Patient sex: F
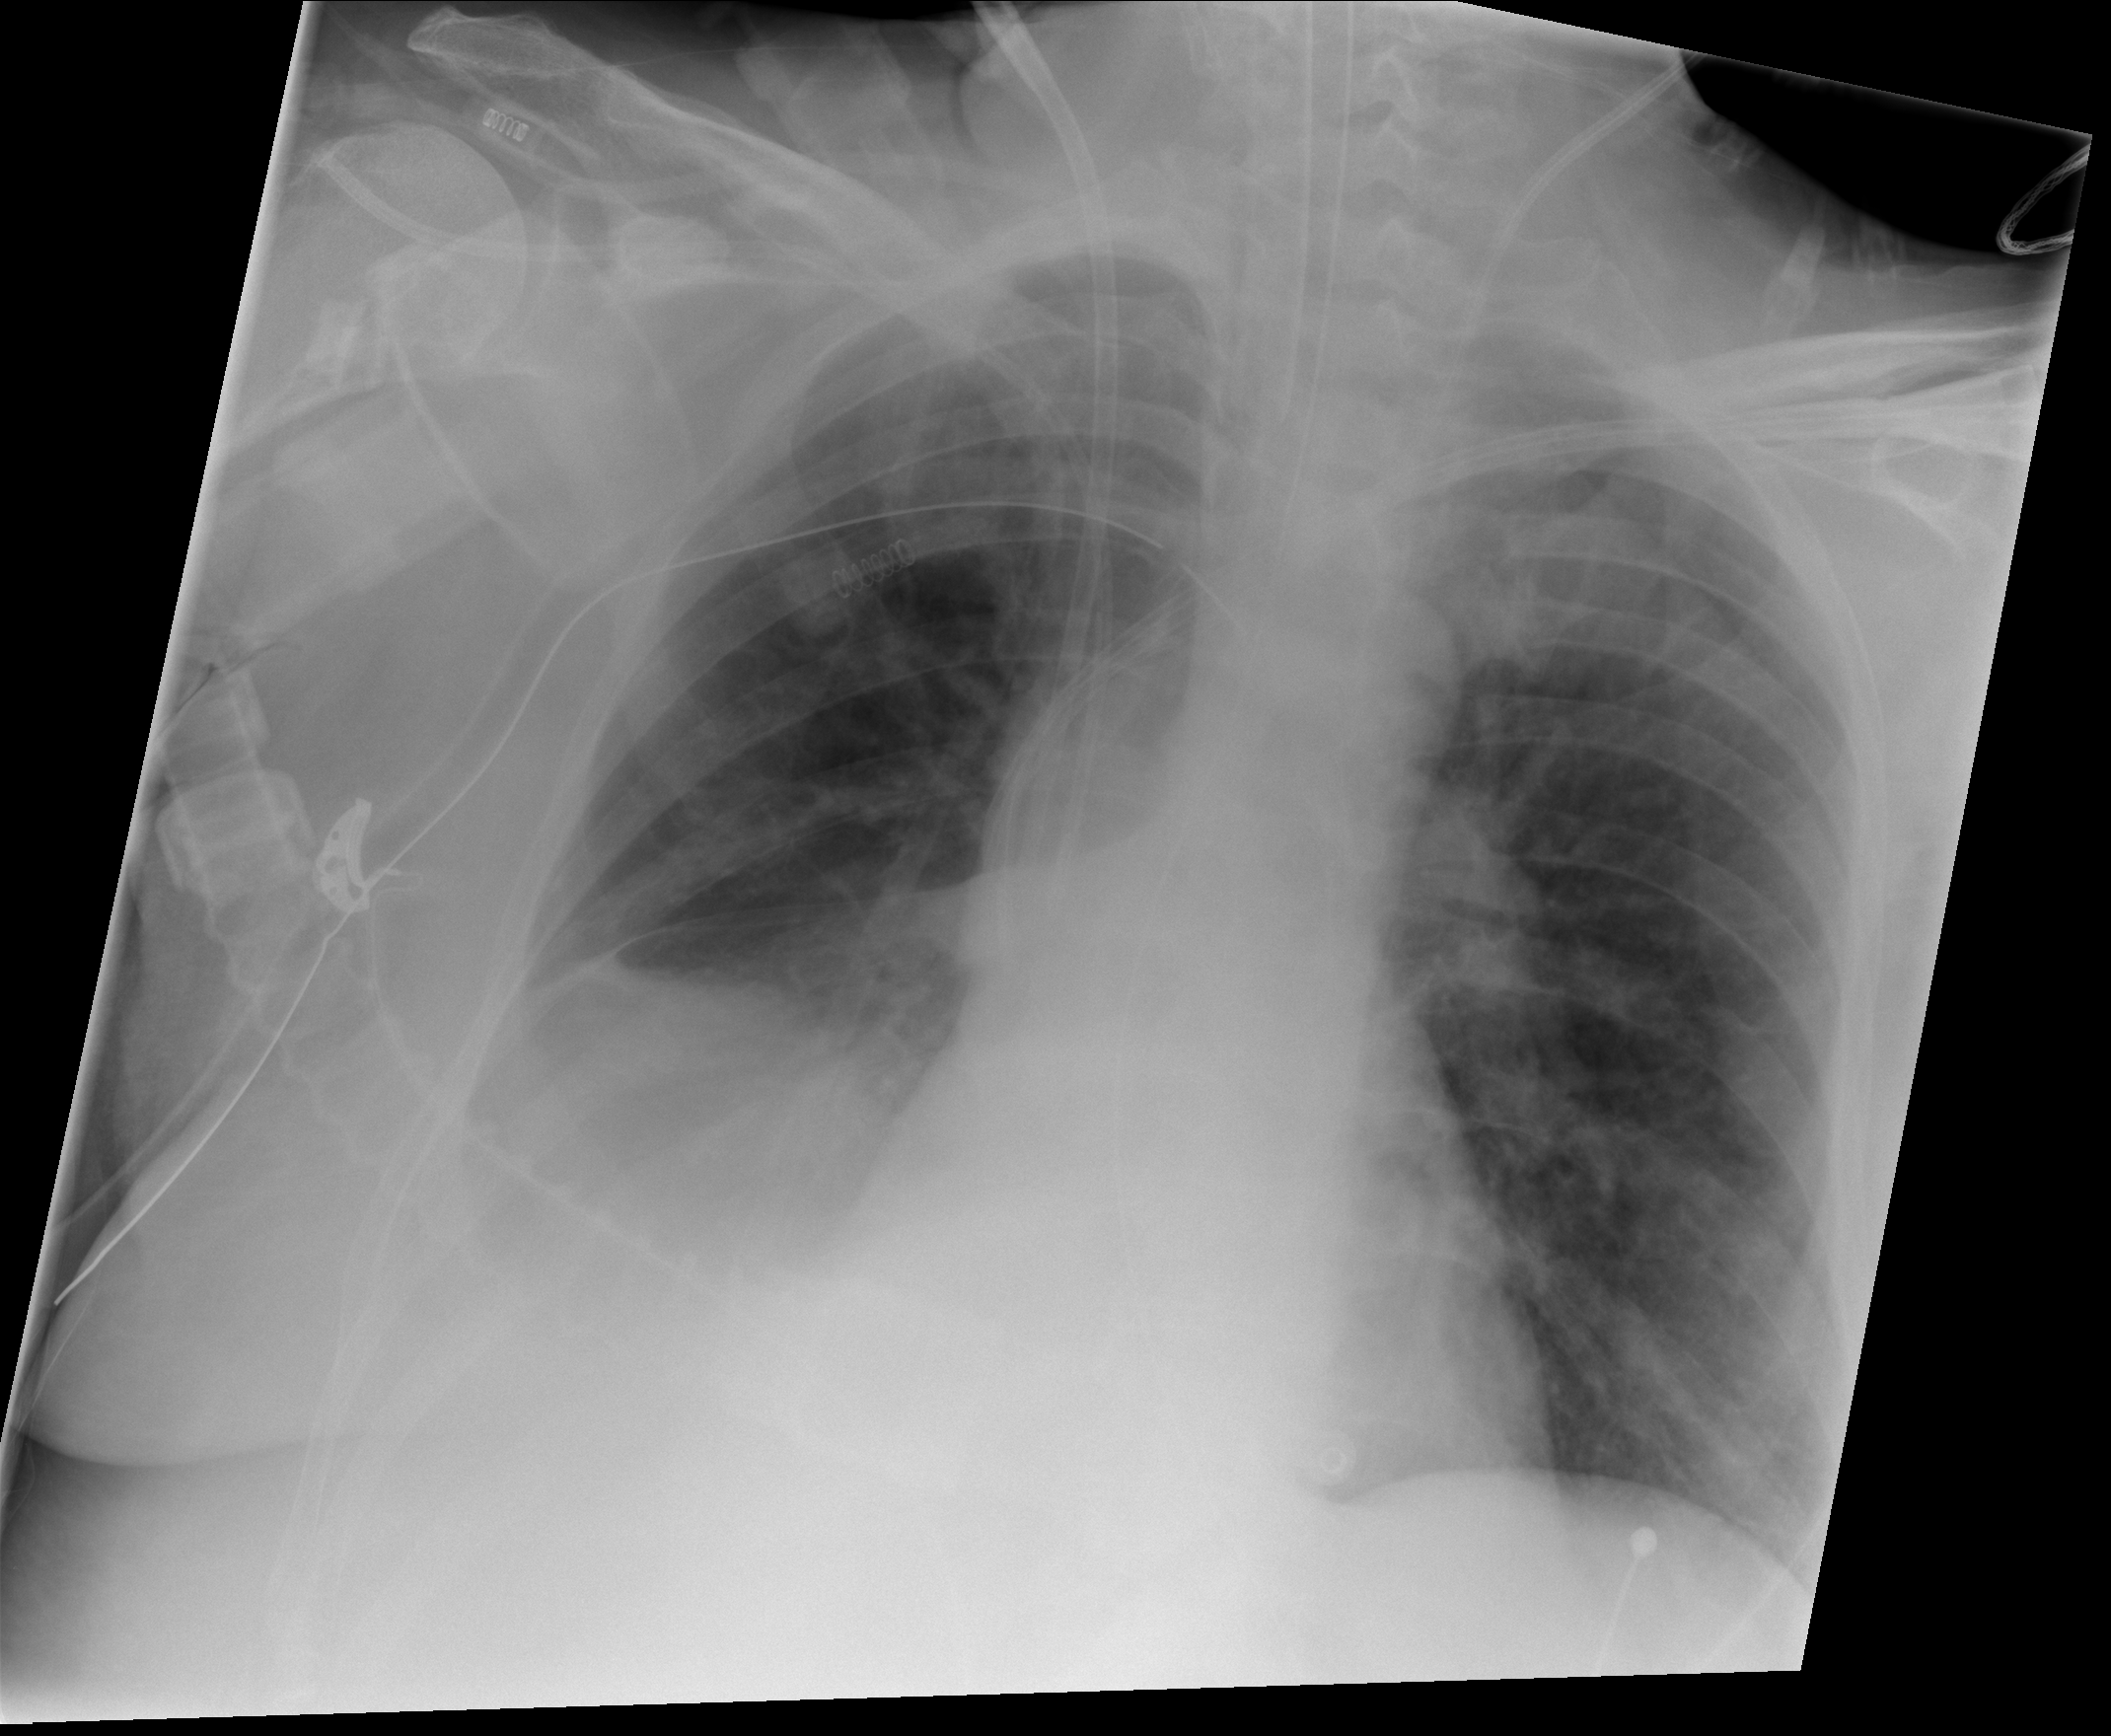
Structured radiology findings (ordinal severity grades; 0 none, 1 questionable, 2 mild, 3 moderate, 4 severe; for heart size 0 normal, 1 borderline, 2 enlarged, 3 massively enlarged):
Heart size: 0
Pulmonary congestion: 2
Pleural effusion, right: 0
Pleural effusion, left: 1
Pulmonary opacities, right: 1
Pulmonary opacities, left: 1
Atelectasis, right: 3
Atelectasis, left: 2